Field crop: maize
Growth stage: 2
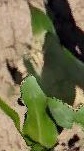
Species: maize